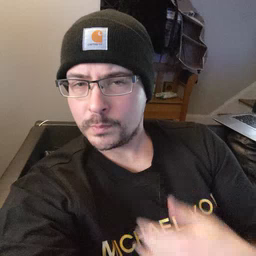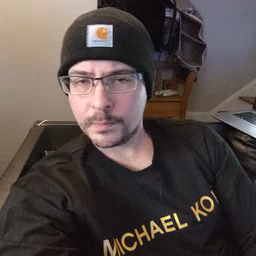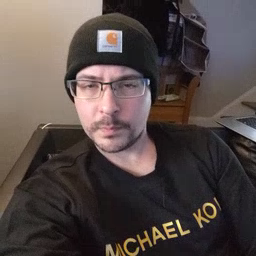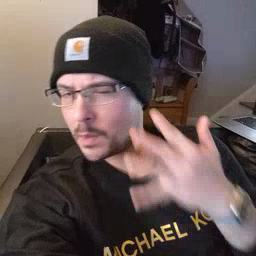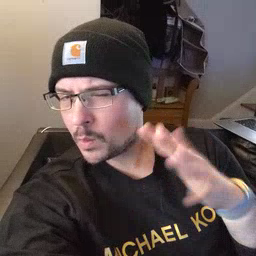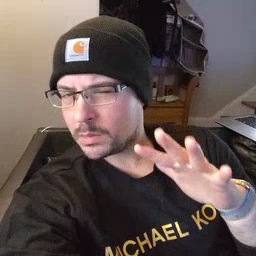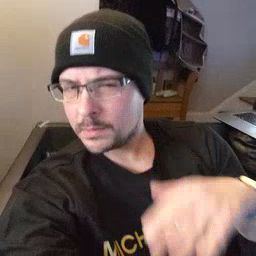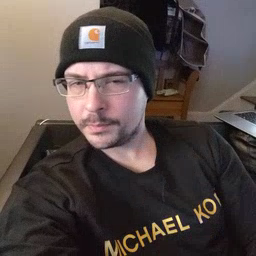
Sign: noisy